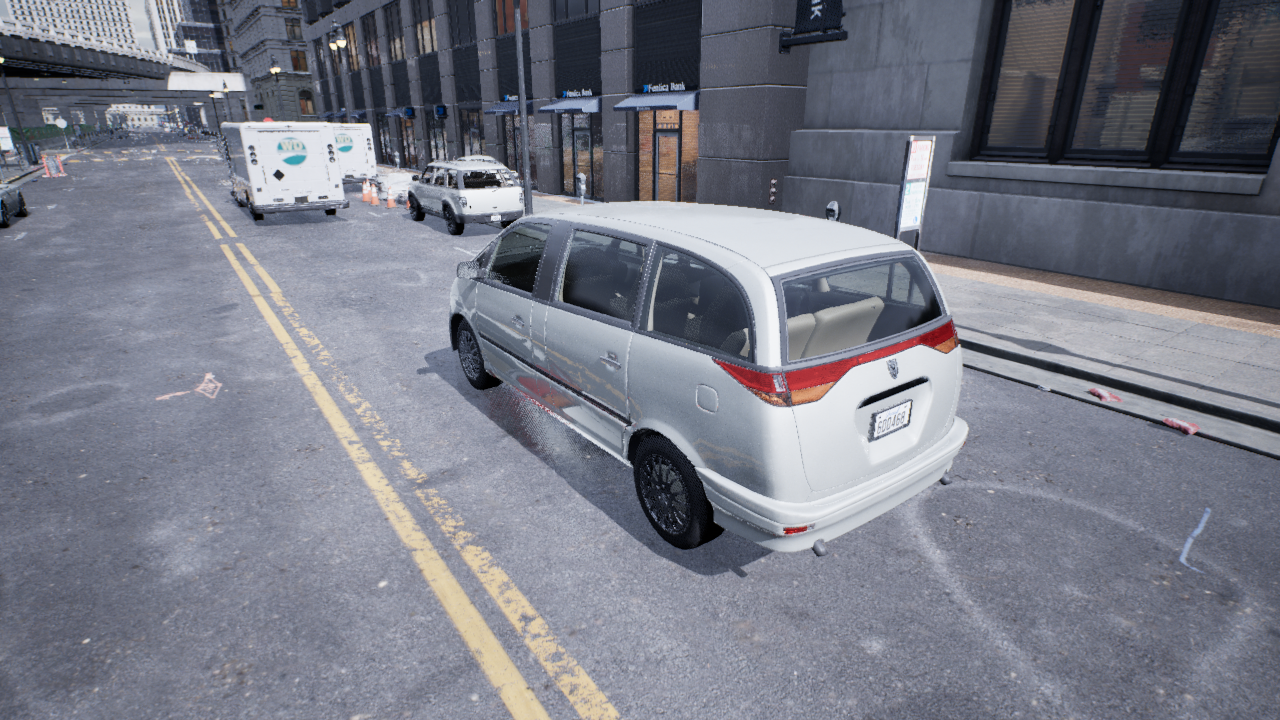
Venue: downtown
Lighting: overcast
Vehicle rig: minivan